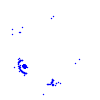
Particle: electron